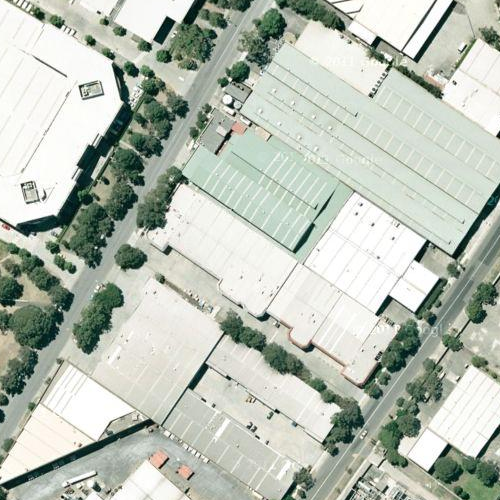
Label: sydney